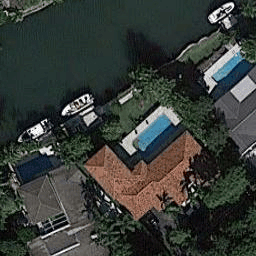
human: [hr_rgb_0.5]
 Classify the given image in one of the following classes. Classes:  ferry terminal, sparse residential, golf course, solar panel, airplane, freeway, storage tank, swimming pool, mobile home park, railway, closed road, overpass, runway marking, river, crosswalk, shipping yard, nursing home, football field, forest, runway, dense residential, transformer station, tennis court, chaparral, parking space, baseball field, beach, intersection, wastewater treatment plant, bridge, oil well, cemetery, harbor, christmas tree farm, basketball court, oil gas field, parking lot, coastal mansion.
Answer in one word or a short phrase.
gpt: coastal mansion